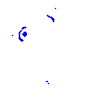
Particle: electron